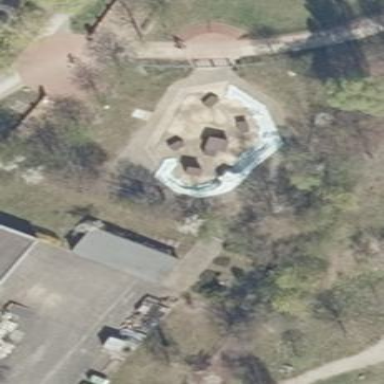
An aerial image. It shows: Playground featuring splash pad.